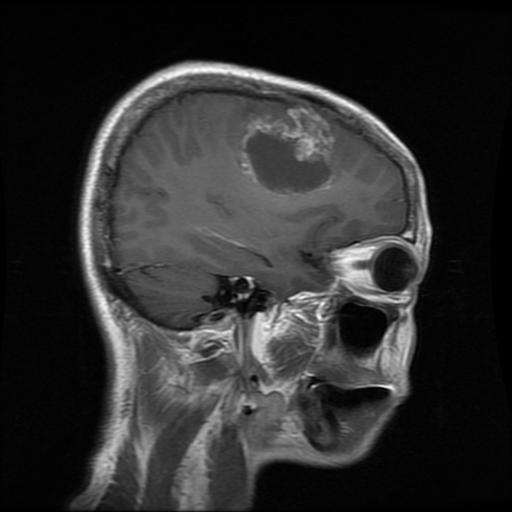
Label: glioma